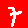
Digit: 7